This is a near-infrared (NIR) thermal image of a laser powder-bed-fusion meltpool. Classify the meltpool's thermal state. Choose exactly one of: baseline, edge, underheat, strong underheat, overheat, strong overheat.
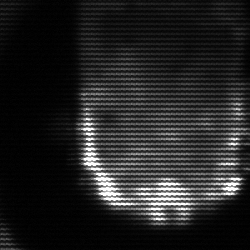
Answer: baseline